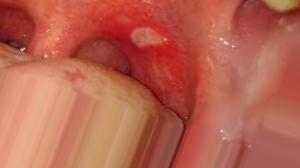
Condition: Mouth Ulcer